Question: Hi this is my UITextView coordinate on InterFace builder :

so if i want use this coordinate via frame task , my UITextView going to change the position on the screen !!! i don't know what's the problem ! i insert the exactly numbers on the interface builder size tab .
'''
textPad.frame = CGRectMake(511, 219, 751, 260);
'''
what is the problem ?
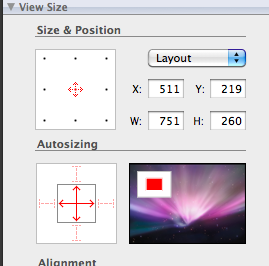
Answer: The iPhone screen resolution is 320x480.
(X:320
Y:480)
The point (0;0) is on the left up corner.
So you should chose like
'''
textPad.frame = CGRectMake(20, 219, 751, 260);
'''